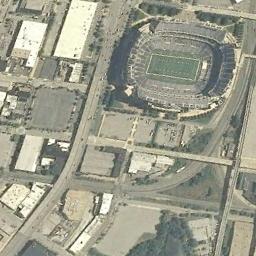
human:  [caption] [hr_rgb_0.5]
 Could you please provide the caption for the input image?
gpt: Many buildings are next to the stadium .

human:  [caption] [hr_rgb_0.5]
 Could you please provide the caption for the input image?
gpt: The stadium is next to some buildings and roads .

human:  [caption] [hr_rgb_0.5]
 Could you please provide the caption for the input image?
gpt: The stadium looks like an oval and is surrounded by a blue roof .

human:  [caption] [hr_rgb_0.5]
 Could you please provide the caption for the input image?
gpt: Oval stadium is built next to the residential area, Surrounded by a lot of vegetation .

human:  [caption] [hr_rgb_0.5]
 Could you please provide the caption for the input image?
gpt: There are some buildings near the stadium .